Field crop: tomato
Growth stage: 1
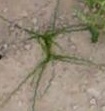
Species: cyperus